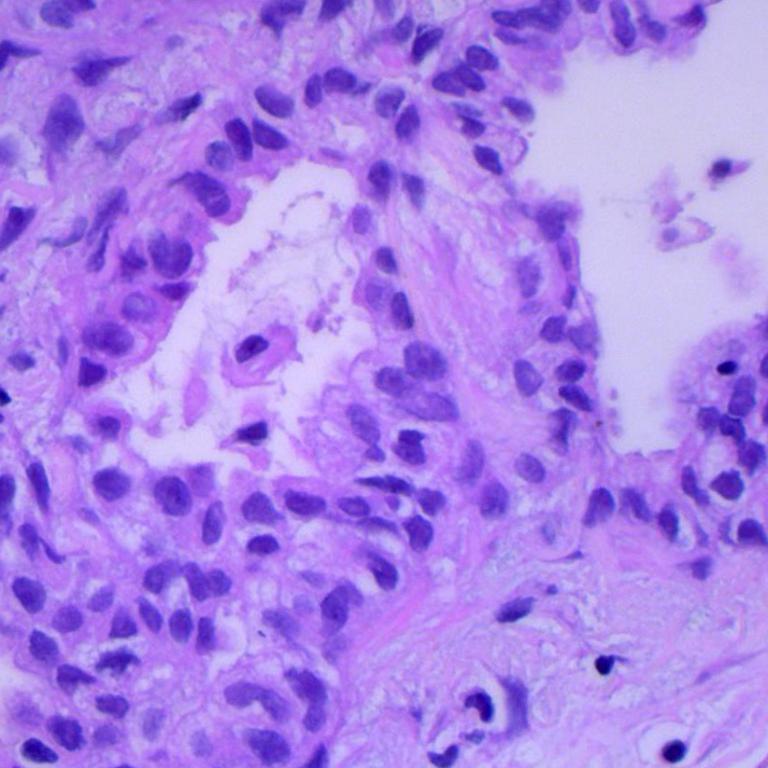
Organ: lung
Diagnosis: adenocarcinomas